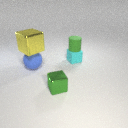
large blue rubber sphere below large yellow metal cube